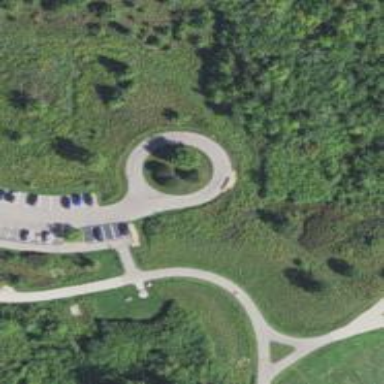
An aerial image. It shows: Turning loop on the road.